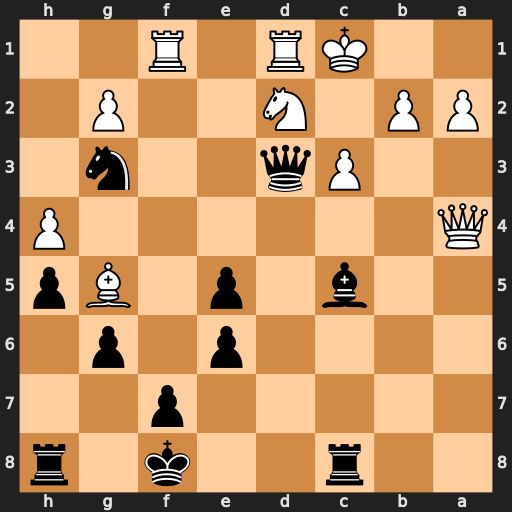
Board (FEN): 2r2k1r/5p2/4p1p1/2b1p1Bp/Q6P/2Pq2n1/PP1N2P1/2KR1R2
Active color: b
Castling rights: -
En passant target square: -
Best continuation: Ne2#